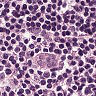
Metastatic tissue present: no